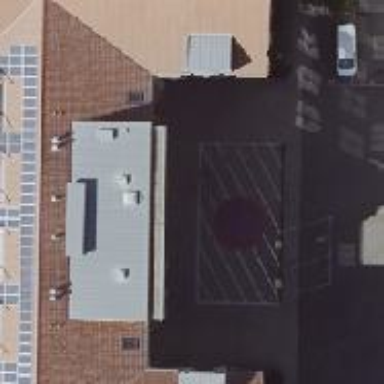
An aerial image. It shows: Office building with gabled roof.